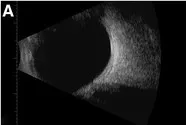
Normal eye, OD.
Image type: ophthalmic_imaging (b_scan)